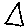
Label: triangle